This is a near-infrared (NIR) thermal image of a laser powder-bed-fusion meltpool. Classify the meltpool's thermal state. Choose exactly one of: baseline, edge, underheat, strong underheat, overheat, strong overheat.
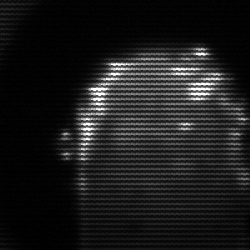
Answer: baseline